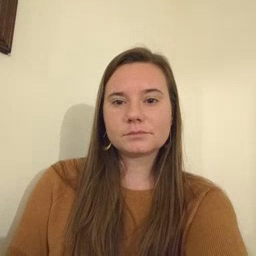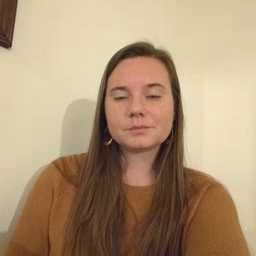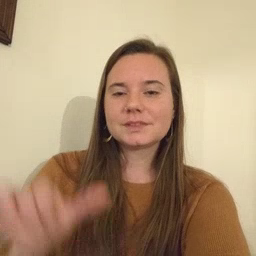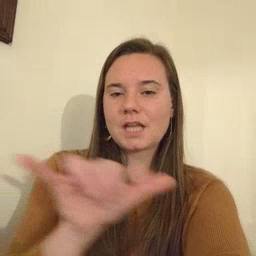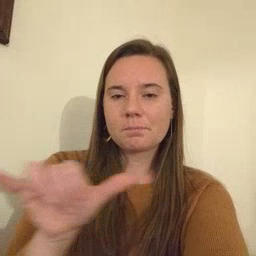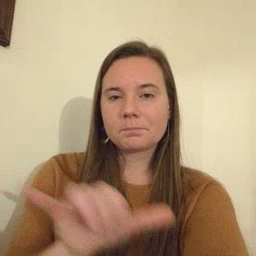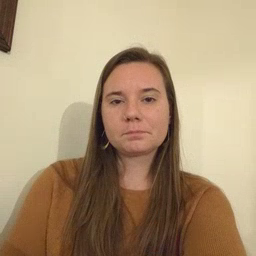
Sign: same